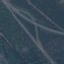
Land use / land cover class: Highway